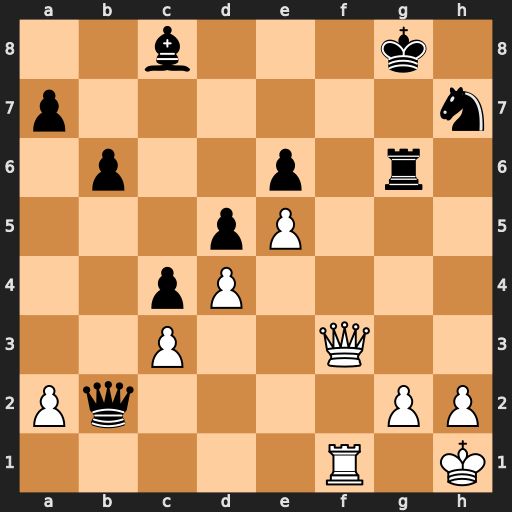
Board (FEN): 2b3k1/p6n/1p2p1r1/3pP3/2pP4/2P2Q2/Pq4PP/5R1K
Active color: w
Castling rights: -
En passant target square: -
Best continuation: Qf7+ Kh8 Qxg6